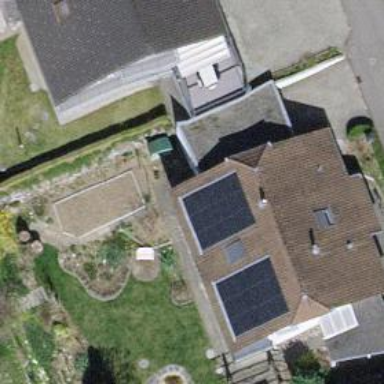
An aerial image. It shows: Solar photovoltaic panel generator.